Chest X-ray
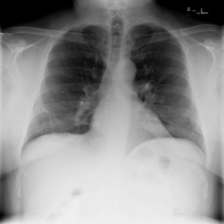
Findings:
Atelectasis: positive
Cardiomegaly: negative
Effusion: negative
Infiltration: negative
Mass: negative
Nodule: negative
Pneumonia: negative
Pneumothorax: negative
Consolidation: negative
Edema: negative
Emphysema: negative
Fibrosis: negative
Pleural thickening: negative
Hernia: negative